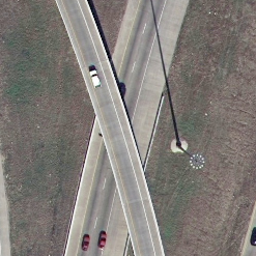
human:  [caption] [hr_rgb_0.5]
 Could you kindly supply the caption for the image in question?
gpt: A narrow road go across another roads diagonally with some cars on the roads .

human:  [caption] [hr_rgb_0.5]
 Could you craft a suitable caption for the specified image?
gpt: An overpass go across the roads diagonally with some plants surounded the roads .

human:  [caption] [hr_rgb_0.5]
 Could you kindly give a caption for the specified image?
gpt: An overpass cross the roads diagonally with some cars on the roads .

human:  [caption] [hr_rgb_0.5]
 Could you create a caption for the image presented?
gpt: A narrow road go across another roads diagonally .

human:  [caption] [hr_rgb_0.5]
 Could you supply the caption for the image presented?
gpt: A narrow road go across another roads with some cars on the roads .